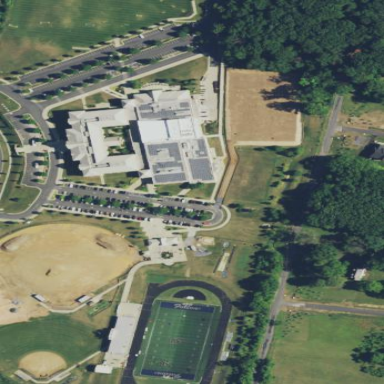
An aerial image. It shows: School.